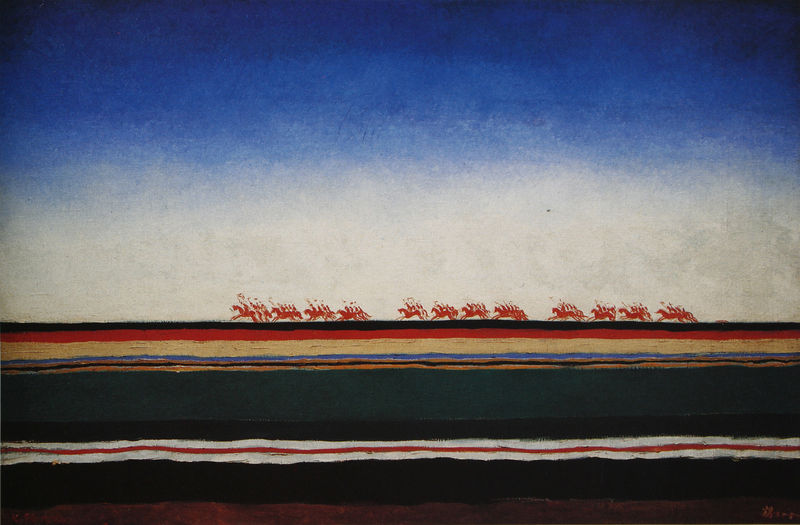
Titel: Rote Kavallerie
Künstler: Kasimir Malewitsch
Standort: St. Petersburg
Institution: Staatliches Russisches Museum
Schlagwörter: blau, gemälde, himmel, weiß, gelb, grün, landschaft, menschen, ocker, sand, bewegung, braun, bunt, grau, licht, orange, schwarz, rasen, rot, beige, flächig, ebene, erde, feld, ferne, horizont, vögel, pferd, pferde, reiter, hellblau, farbig, fahnen, fahne, moderne, acker, laufen, abstrakt, modern, zug, violett, linien, krieg, querformat, gefolge, dunkelblau, streifen, silhouetten, gruppen, linie, waffen, rennen, armee, reihen, kavallerie, trupp, verfolgung, lanzen, waagerecht, speere, flaggen, farbverlauf, kompanie, galopp, parallelen, schar, waagrecht, von rechts nach links, mittelblau, parellelen, reihne, mahlerei